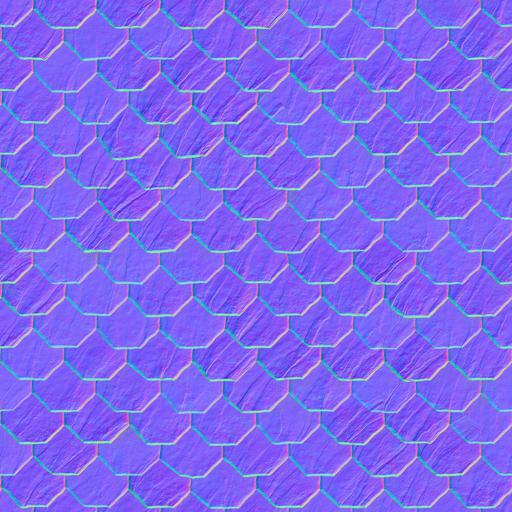
city house old roof roofing tiles slate stone tiled